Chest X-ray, AP view. Patient: 43 years old, sex M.
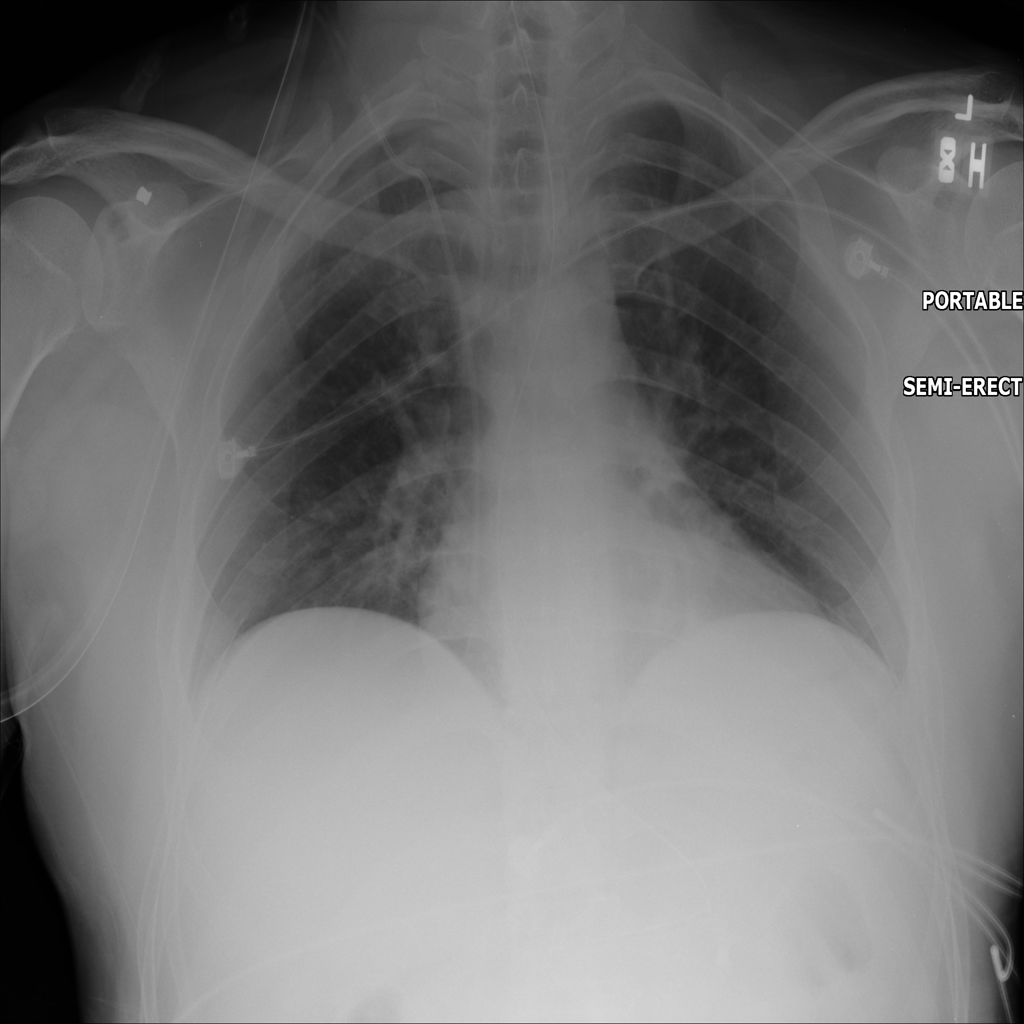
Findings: No Finding